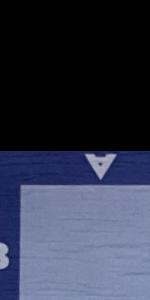
Label: Empty